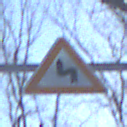
Verkehrszeichen: DoppelkurveZunaechstLinks
Umgebung: Outdoor, Nature
Tageszeit: MorningAfternoon
Wetter: Clear
Licht: Natural
Jahreszeit: Winter
Kontrast: LowContrast